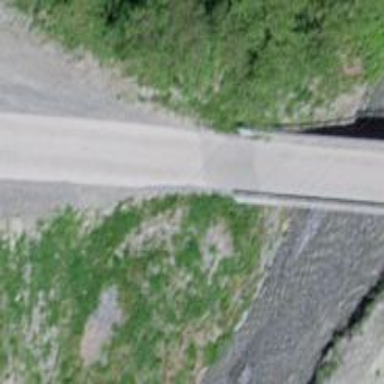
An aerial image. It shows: Service road on bridge with embankment.